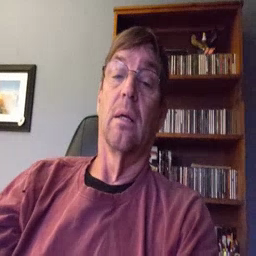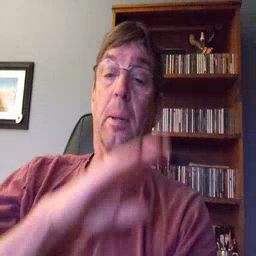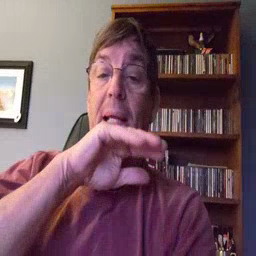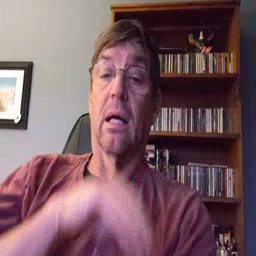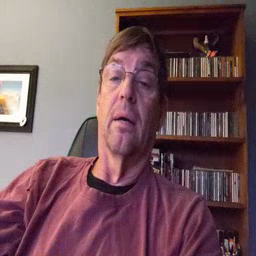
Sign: pig